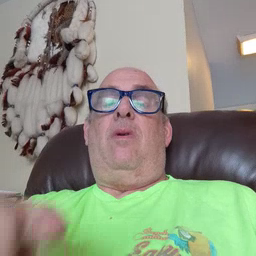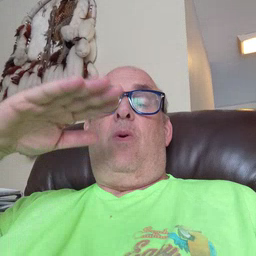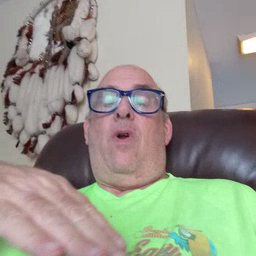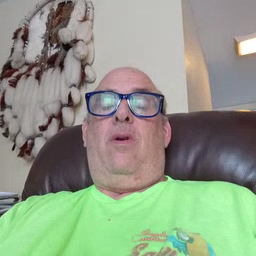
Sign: on